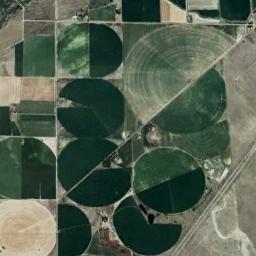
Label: circular_farmland